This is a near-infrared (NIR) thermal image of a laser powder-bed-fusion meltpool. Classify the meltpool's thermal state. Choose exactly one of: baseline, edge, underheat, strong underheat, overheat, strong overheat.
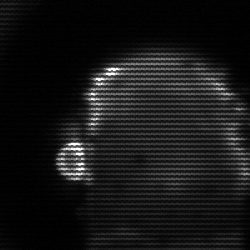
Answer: baseline